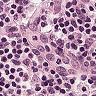
Metastatic tissue present: no